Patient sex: M
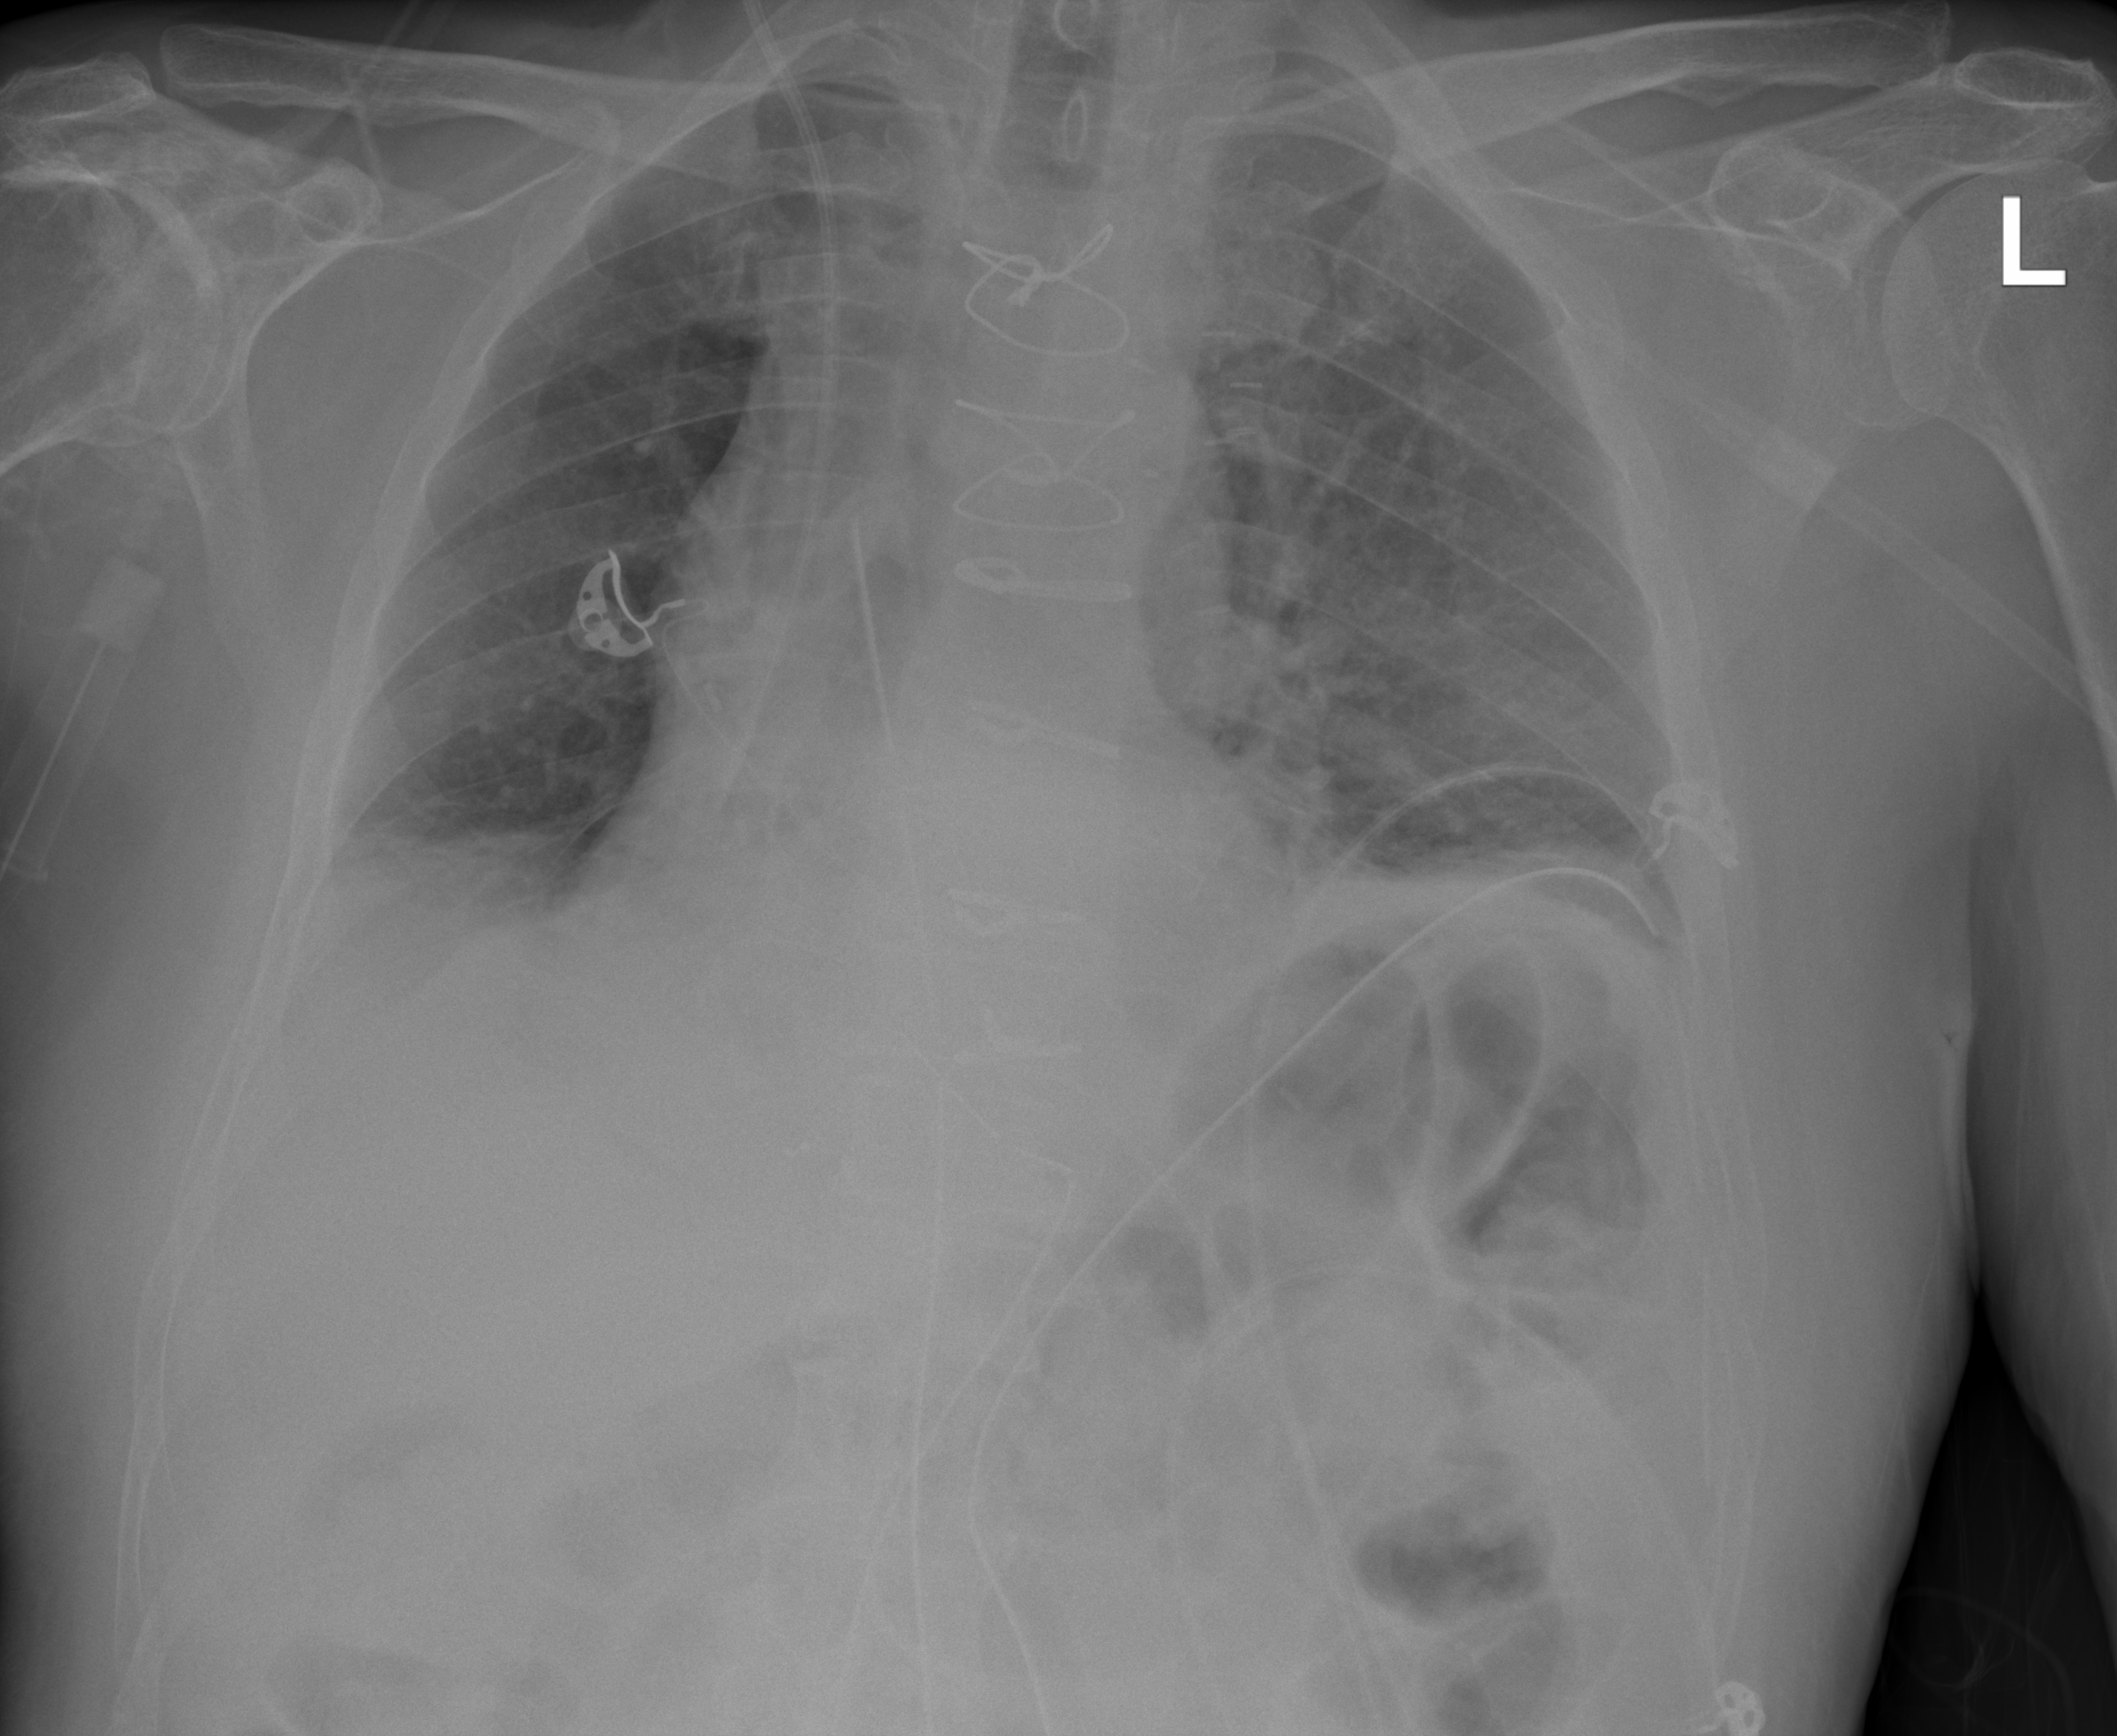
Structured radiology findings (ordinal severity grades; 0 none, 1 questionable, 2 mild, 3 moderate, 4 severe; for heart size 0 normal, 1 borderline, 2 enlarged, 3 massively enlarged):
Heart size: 2
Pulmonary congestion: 0
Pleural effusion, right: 2
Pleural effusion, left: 2
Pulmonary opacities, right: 0
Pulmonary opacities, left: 0
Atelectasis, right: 2
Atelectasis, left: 2